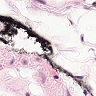
Metastatic tissue present: no